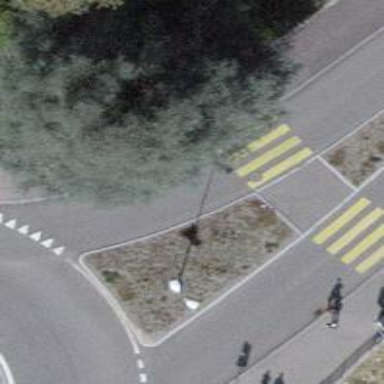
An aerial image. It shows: Zebra crossing on the road.